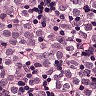
Metastatic tissue present: yes